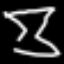
Label: hourglass